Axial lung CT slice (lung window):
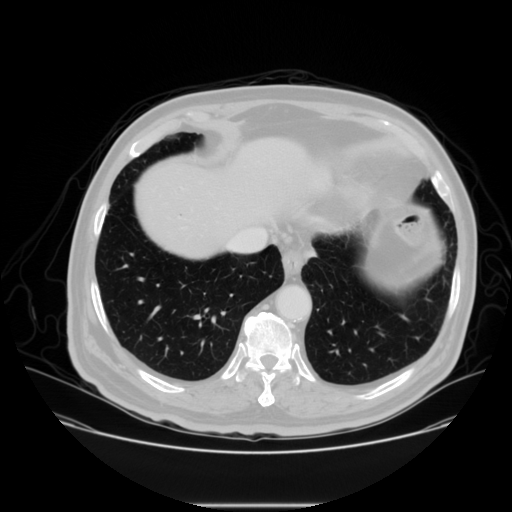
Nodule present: no